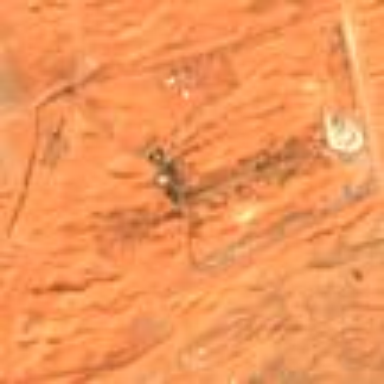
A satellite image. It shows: Fence in the desert.